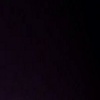
Label: space